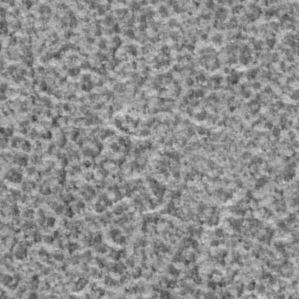
Label: frost